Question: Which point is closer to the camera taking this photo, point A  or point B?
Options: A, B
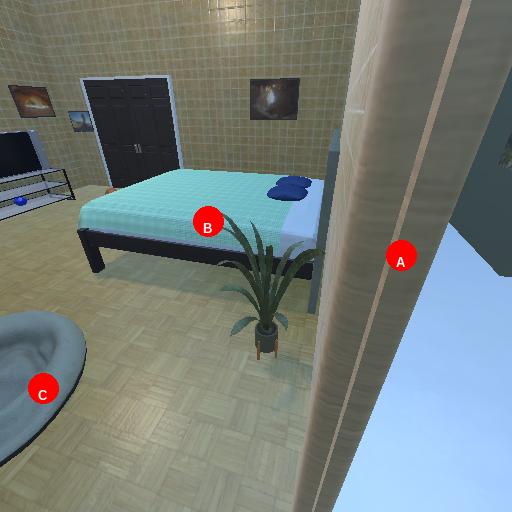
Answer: A